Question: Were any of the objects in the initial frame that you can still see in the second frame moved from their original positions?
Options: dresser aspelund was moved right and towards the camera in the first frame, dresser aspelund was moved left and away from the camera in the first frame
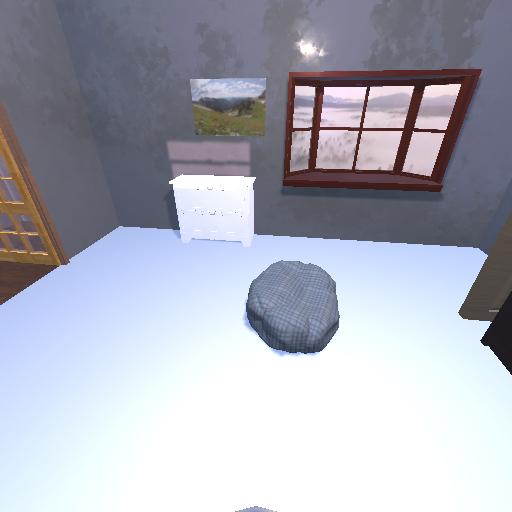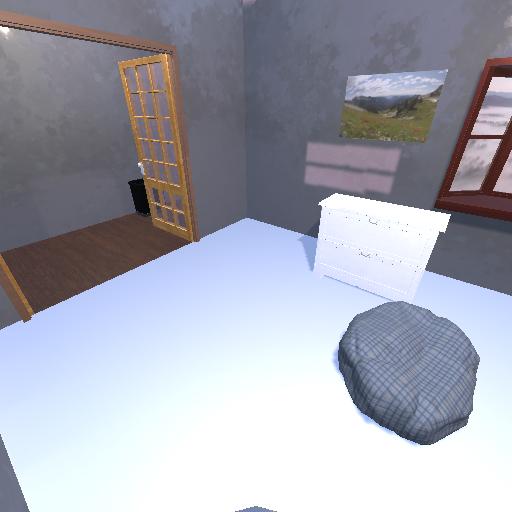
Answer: dresser aspelund was moved right and towards the camera in the first frame